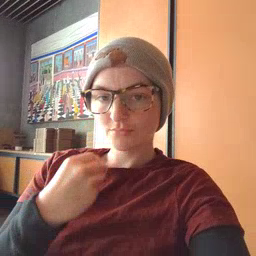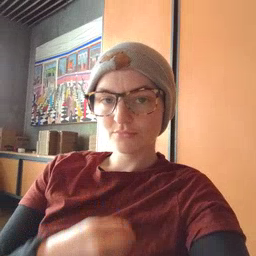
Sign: sleep